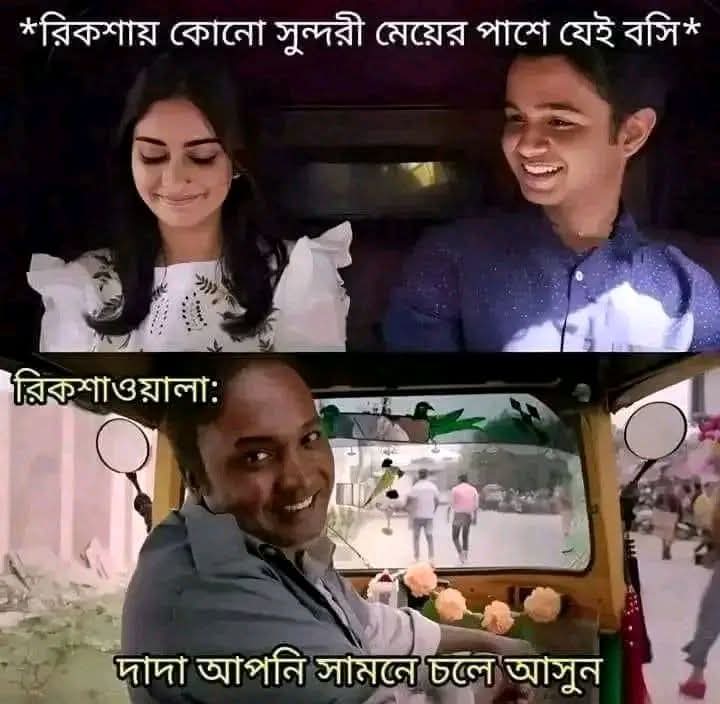
Text: রিকশায় কোনো সুন্দরী মেয়ের পাশে যেই বসি
রিকশাওয়ালা:
দাদা আপনি সামনে চলে আসুন
Label: Non Hate